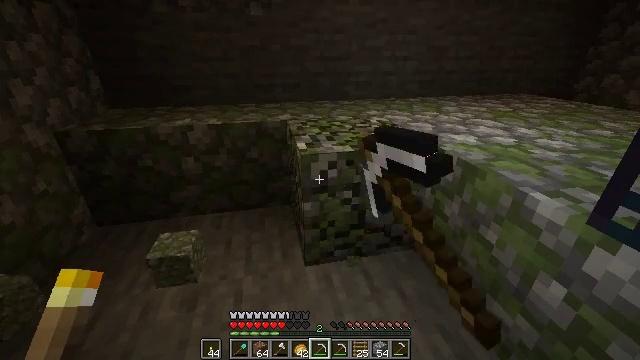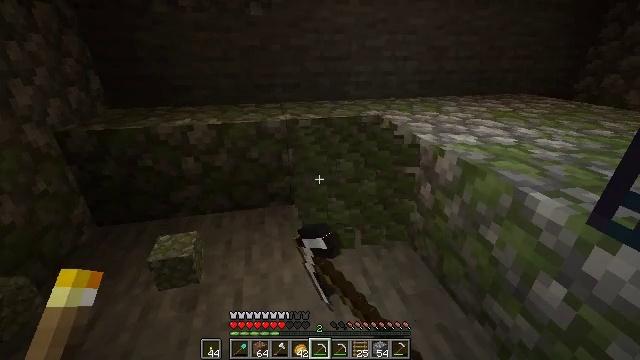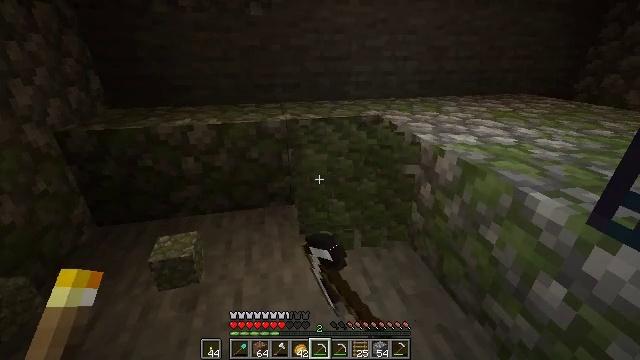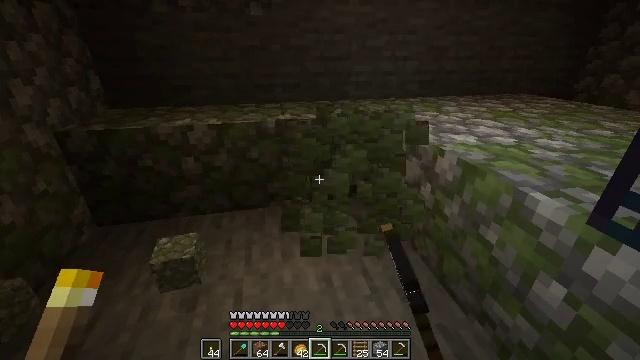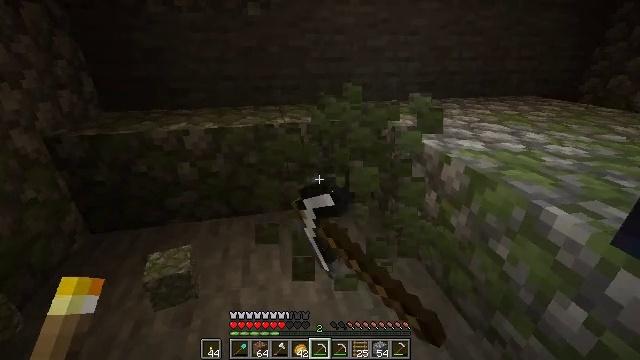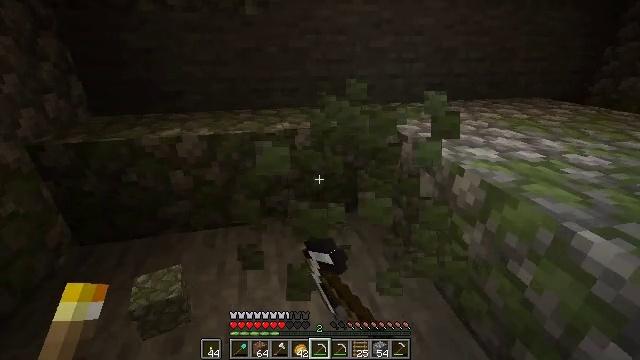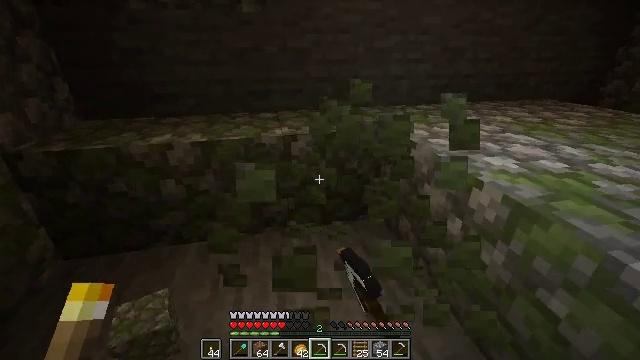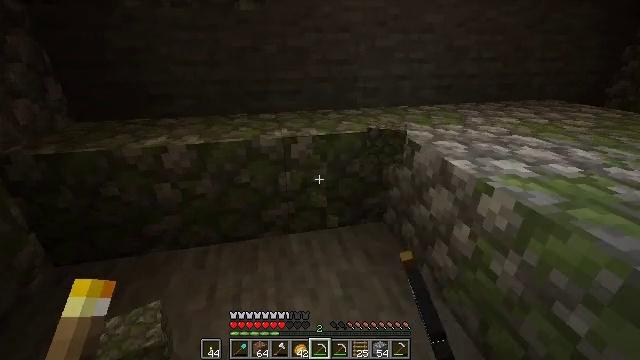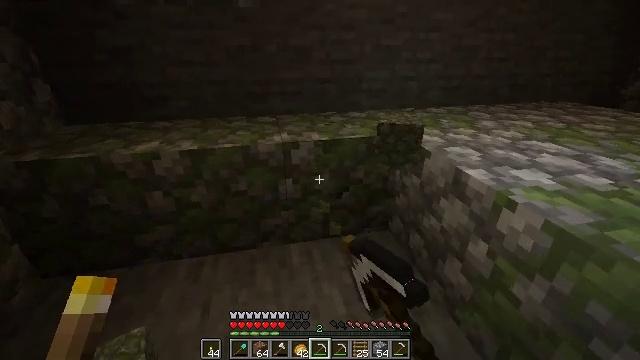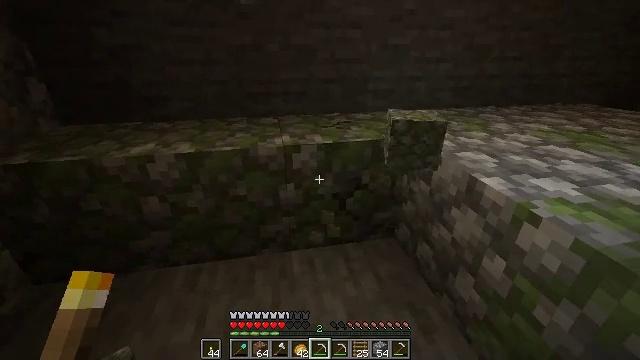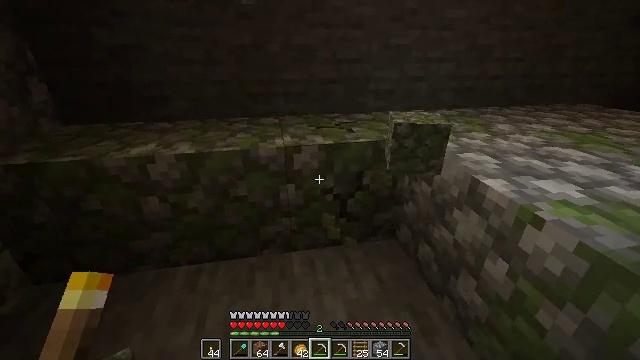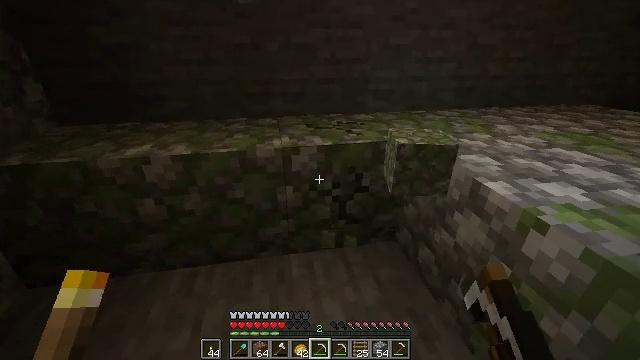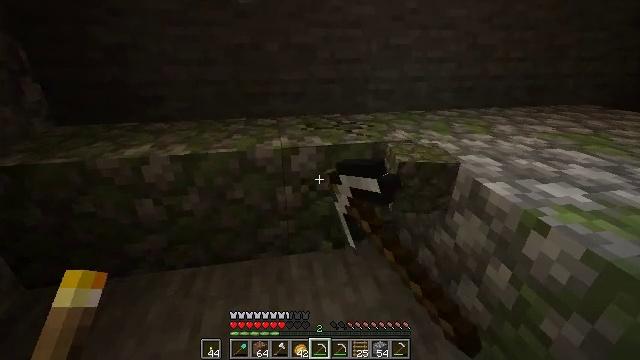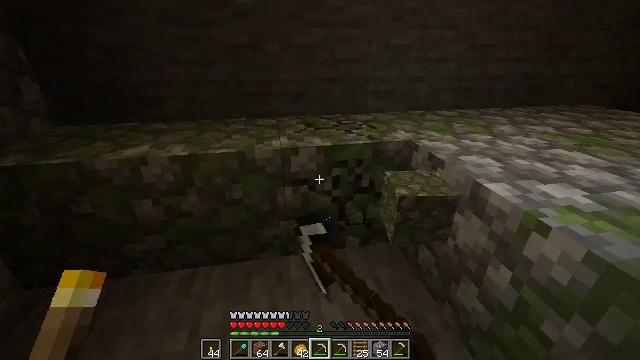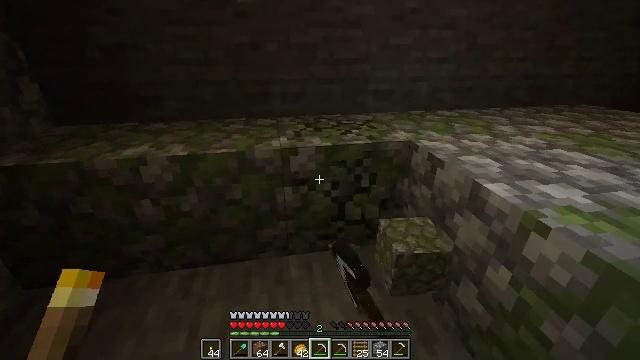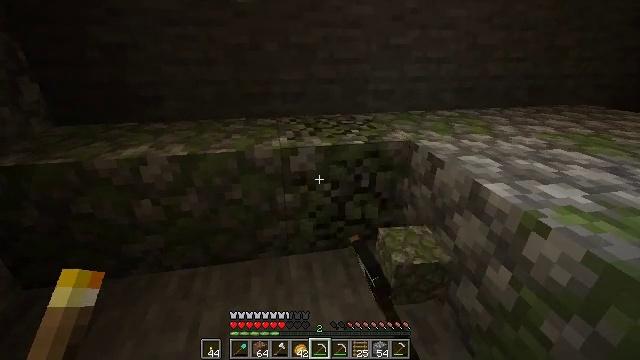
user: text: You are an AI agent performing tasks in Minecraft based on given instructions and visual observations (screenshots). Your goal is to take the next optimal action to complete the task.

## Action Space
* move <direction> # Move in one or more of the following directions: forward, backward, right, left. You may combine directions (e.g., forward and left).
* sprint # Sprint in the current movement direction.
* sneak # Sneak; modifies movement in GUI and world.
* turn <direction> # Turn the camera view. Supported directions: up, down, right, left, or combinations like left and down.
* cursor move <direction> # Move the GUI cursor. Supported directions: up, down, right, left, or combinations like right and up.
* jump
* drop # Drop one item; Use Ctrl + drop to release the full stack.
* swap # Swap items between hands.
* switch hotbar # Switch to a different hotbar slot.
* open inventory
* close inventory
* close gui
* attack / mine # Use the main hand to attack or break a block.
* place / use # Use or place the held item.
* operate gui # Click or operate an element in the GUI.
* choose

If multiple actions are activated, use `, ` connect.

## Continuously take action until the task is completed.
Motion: motion action
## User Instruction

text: Mine the mossy cobblestone underground.
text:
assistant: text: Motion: attack / mine
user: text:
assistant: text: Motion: attack / mine
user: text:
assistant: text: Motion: attack / mine
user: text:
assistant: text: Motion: move forward, attack / mine
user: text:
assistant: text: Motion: move forward, attack / mine
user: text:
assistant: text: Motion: move forward, attack / mine
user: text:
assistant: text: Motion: move forward, attack / mine
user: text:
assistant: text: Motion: attack / mine
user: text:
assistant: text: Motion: turn left, attack / mine
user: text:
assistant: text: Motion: attack / mine
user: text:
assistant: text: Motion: attack / mine
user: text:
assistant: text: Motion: attack / mine
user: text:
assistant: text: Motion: attack / mine
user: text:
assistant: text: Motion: attack / mine
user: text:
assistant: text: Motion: attack / mine
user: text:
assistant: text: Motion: attack / mine
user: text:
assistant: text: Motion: attack / mine
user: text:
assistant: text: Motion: attack / mine
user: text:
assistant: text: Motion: attack / mine
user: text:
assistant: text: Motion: attack / mine
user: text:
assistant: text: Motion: turn left, attack / mine
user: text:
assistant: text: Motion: turn left, attack / mine
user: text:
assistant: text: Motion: turn left, attack / mine
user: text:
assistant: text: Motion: turn left, attack / mine
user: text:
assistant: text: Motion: turn left, attack / mine
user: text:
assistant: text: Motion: turn left, attack / mine
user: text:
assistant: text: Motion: attack / mine
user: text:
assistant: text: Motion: attack / mine
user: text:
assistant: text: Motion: attack / mine
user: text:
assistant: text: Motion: attack / mine